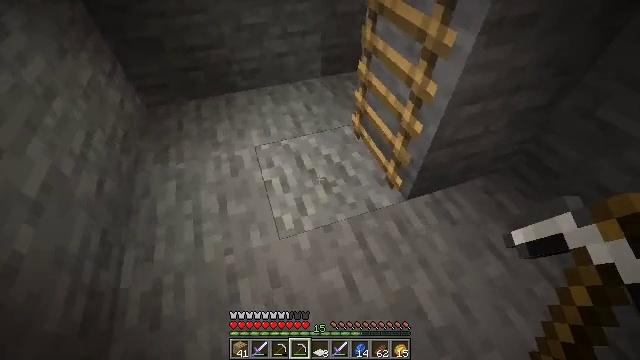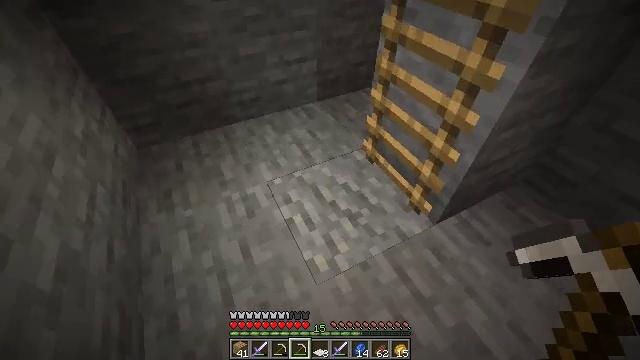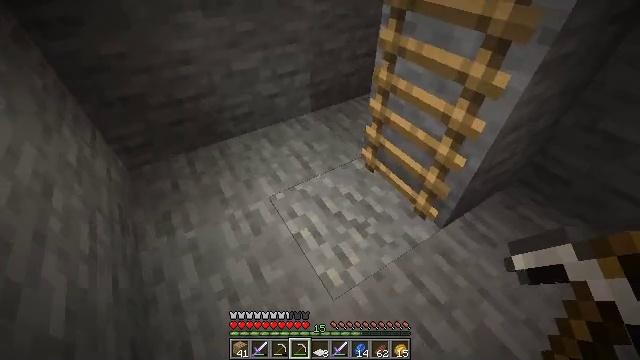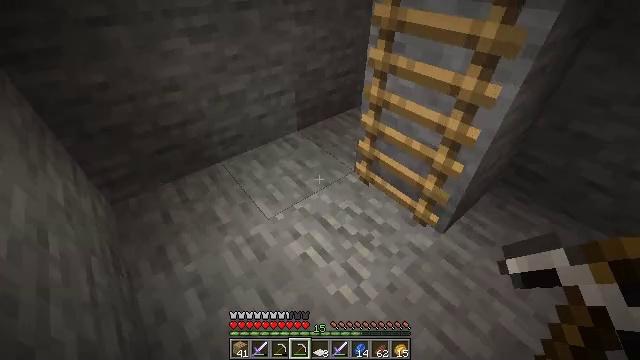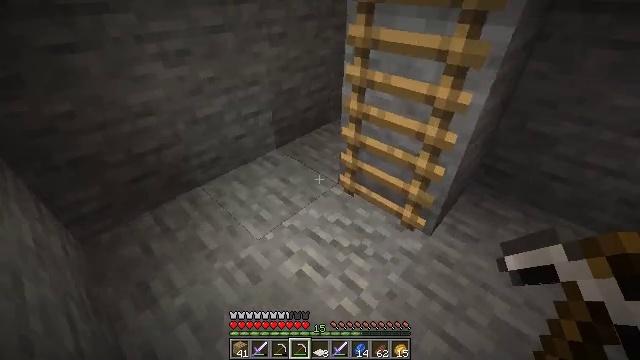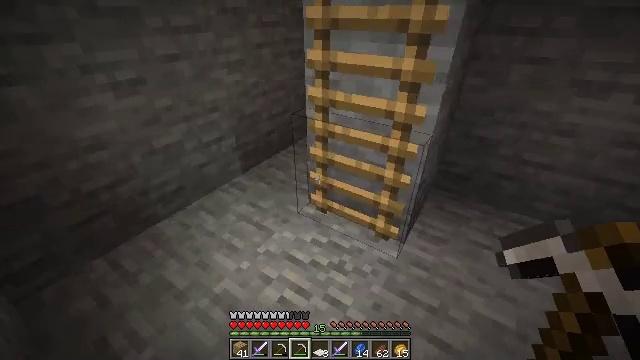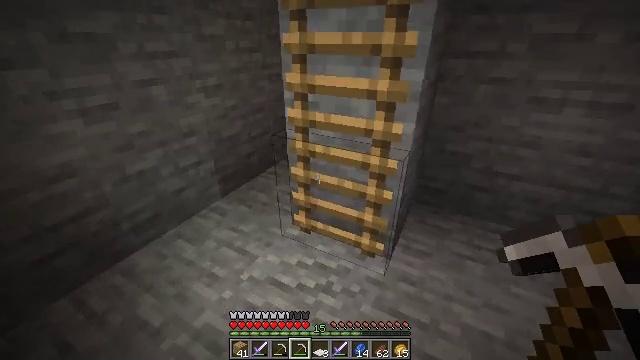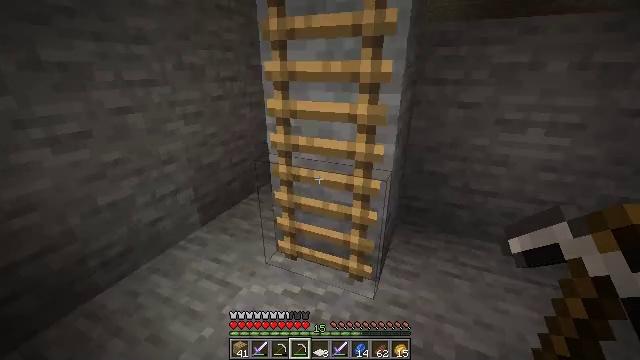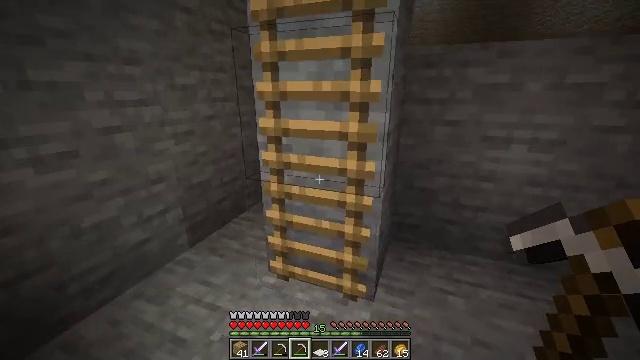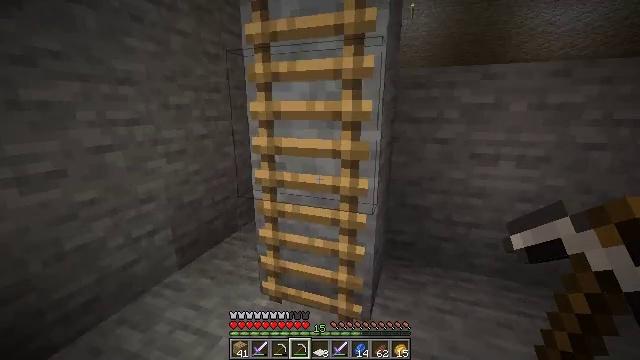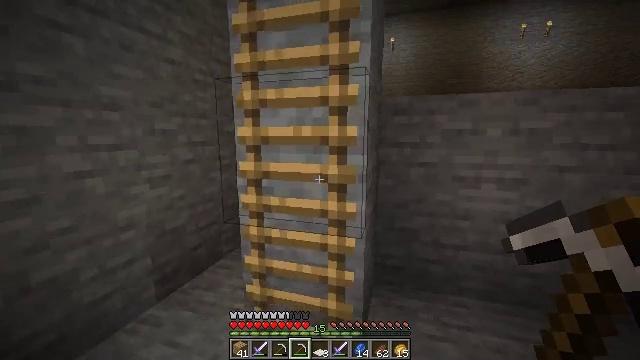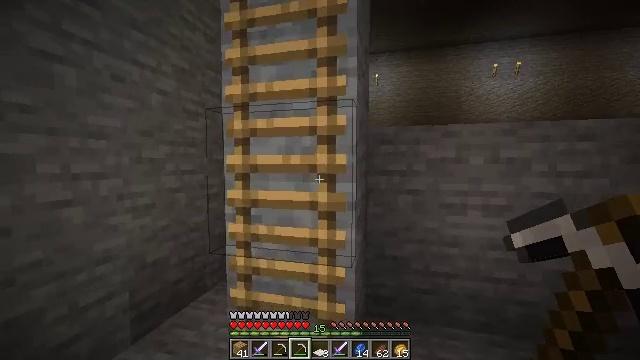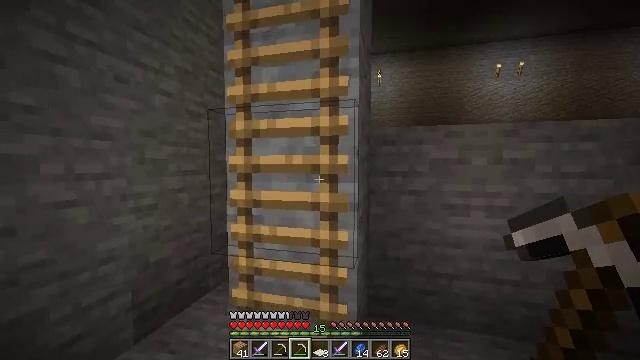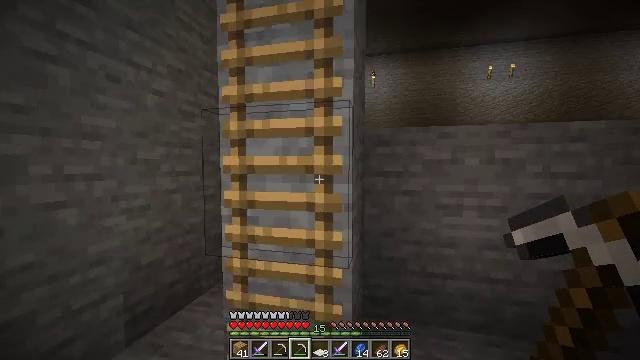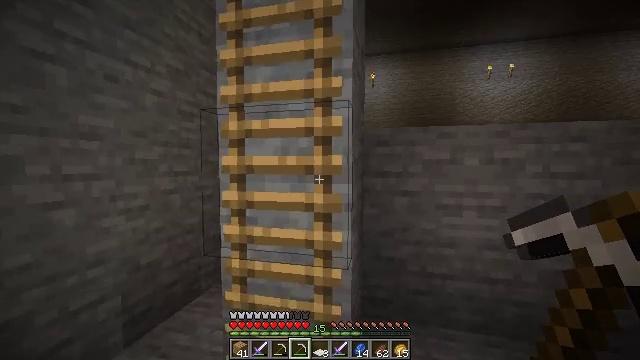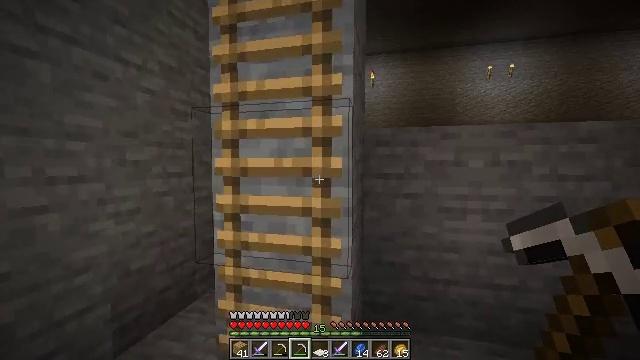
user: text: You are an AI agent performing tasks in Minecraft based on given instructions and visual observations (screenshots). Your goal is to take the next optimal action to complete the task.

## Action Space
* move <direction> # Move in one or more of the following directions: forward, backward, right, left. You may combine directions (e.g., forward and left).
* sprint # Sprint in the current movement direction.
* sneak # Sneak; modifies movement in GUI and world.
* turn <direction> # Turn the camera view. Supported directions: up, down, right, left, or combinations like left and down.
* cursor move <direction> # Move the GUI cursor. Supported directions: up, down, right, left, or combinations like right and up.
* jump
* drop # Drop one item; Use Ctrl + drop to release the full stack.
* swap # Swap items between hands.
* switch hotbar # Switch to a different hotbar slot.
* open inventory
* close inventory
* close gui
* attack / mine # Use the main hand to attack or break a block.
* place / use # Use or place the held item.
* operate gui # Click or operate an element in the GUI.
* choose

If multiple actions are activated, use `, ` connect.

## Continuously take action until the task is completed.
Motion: motion action
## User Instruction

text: Mine the jungle sapling from the tree.
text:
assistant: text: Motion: move left, turn right and up
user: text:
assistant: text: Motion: move left, turn right and up
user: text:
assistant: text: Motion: move left, turn right and up
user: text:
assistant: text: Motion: turn right and up
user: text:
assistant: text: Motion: turn right and up
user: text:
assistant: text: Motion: turn right and up
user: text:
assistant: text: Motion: turn right and up
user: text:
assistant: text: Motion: turn right and up
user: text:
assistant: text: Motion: turn right and up
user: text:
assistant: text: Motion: turn right and up
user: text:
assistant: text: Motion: turn right and up
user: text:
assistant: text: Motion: no_op
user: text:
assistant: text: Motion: turn right
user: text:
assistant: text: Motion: move forward
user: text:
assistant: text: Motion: move forward
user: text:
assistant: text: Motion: move forward
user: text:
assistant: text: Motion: move forward, turn left and up
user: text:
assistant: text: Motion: turn up
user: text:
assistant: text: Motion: move forward and move left, turn right
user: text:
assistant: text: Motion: move forward and move left, turn right
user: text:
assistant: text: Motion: move forward and move left
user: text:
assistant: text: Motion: move forward, turn right
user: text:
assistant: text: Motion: turn right
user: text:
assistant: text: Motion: turn right
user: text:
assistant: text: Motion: no_op
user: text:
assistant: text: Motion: turn right
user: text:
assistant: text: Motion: turn right and up
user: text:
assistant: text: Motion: turn right and up
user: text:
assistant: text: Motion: turn right and up
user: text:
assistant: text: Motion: turn right and up